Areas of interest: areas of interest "Industrial Building"
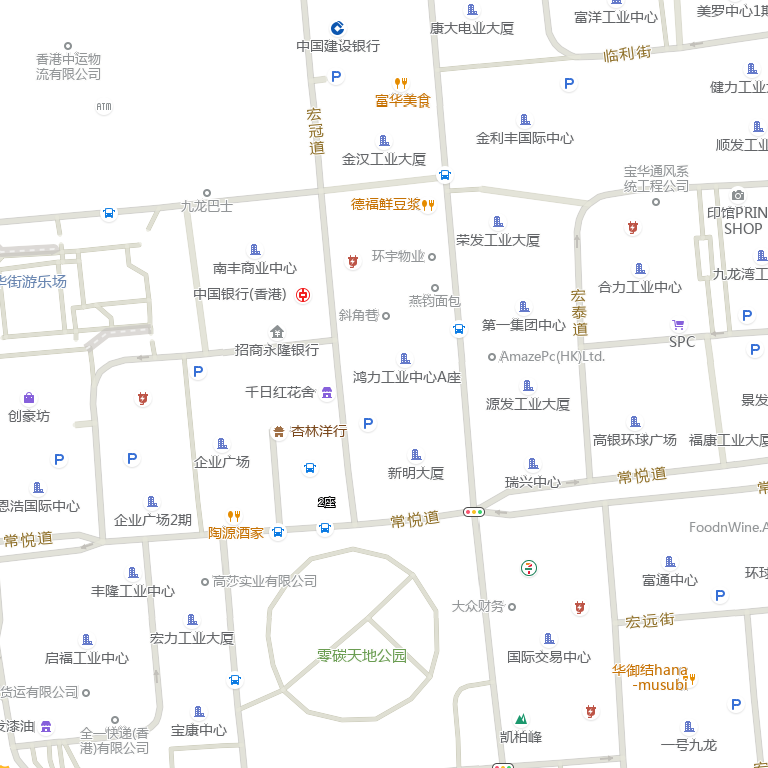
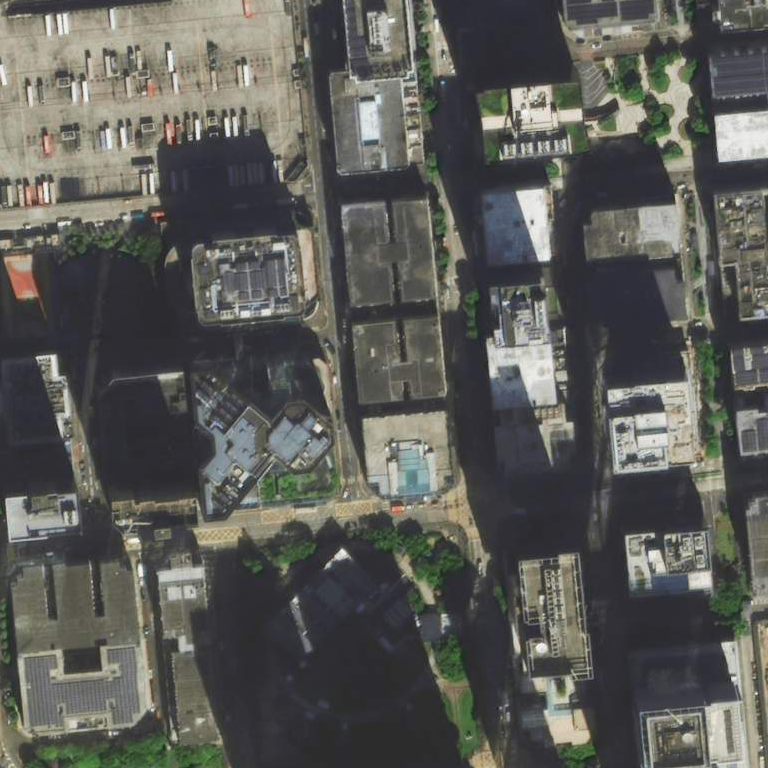